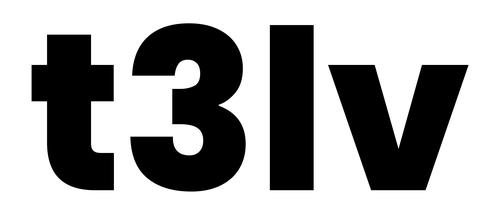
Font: Poppins-ExtraBold